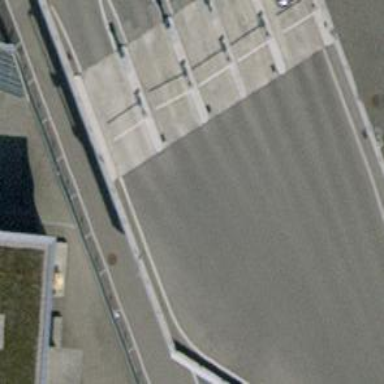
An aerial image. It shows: Asphalt road designated for service vehicles.